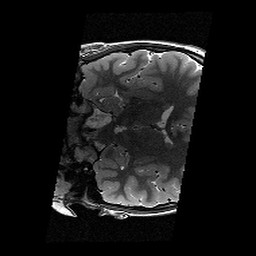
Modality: T2w
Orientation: coronal
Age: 10
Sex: male
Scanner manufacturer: siemens
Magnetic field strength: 3 T
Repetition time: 9.23 s
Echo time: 0.067 s